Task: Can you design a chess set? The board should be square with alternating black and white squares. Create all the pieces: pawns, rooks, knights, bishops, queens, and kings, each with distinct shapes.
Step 833:
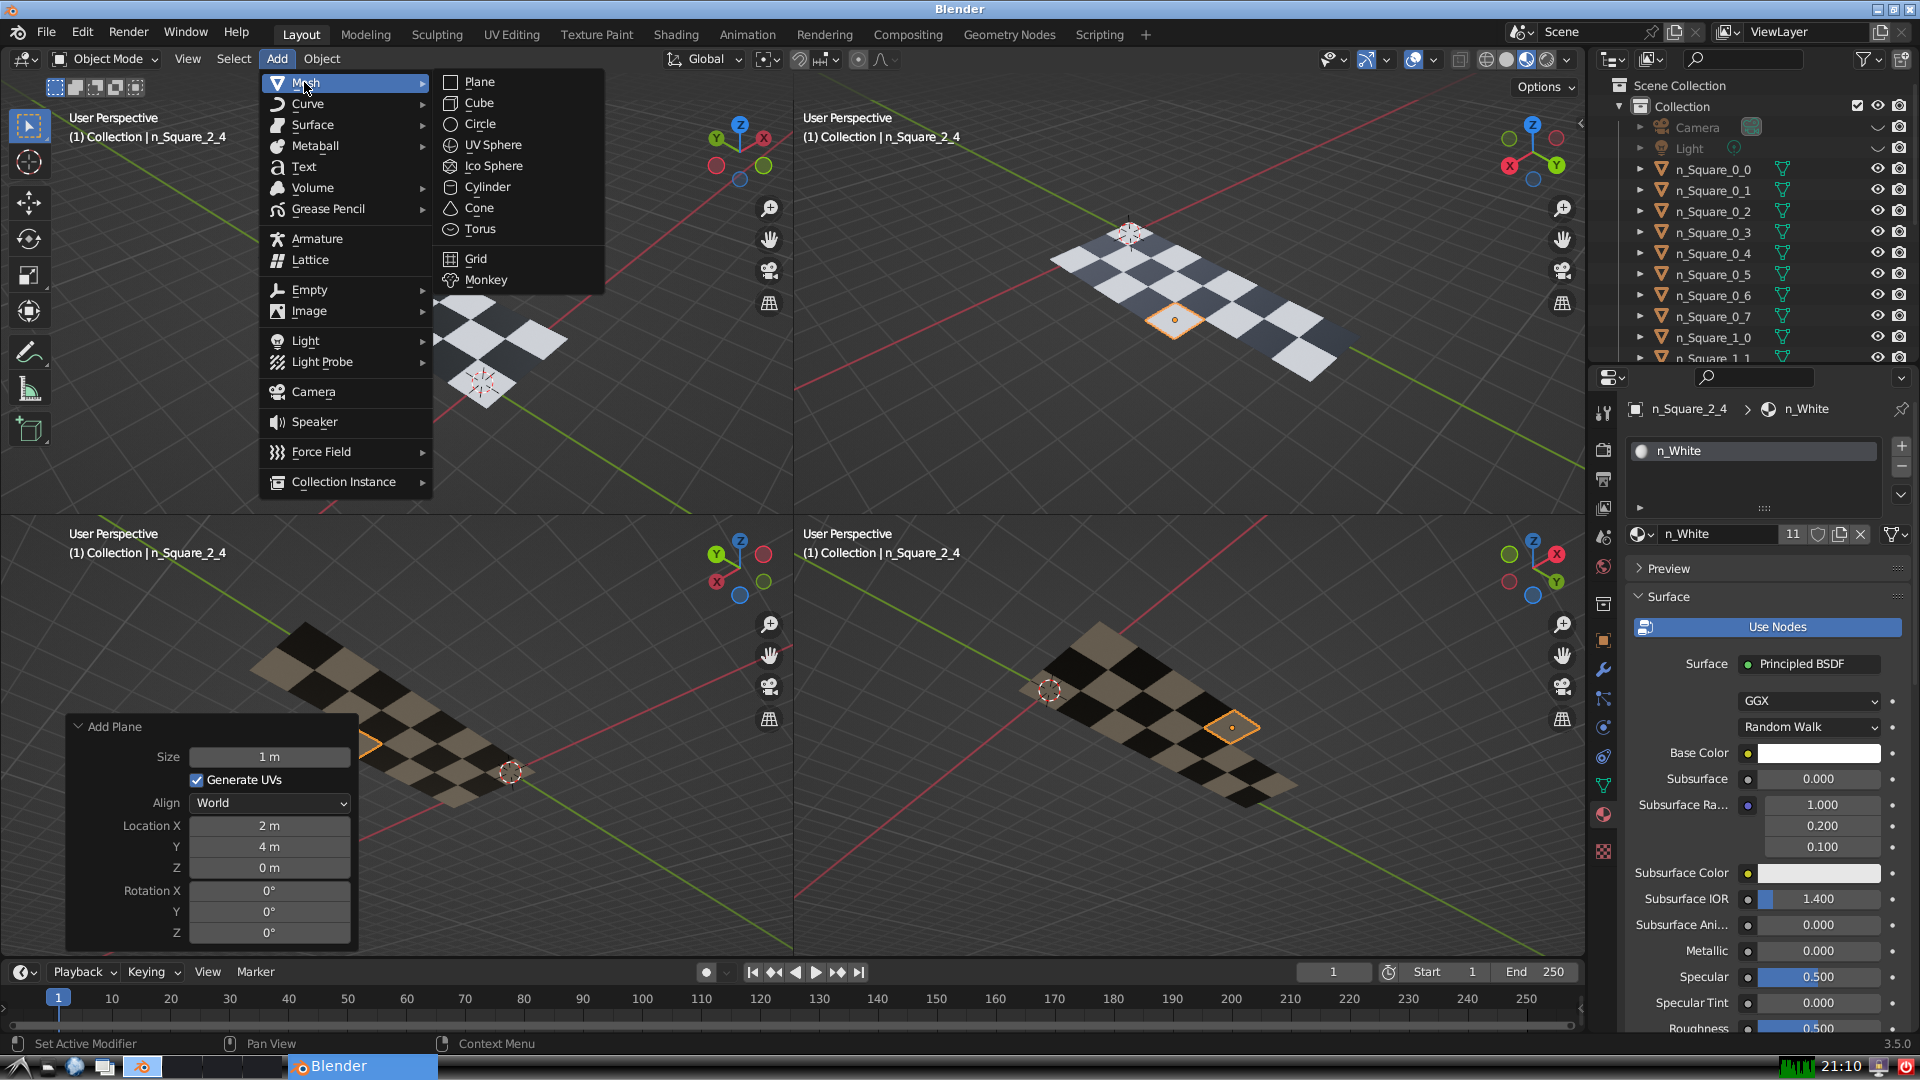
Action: {"mouse_move": [499, 79]}